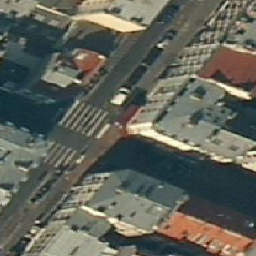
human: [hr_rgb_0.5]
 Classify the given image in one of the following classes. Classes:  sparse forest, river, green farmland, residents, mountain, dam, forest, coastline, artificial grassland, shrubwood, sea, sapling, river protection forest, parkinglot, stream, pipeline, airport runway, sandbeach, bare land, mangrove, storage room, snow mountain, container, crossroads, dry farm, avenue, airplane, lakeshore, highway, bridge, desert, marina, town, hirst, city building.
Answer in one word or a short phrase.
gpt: city building